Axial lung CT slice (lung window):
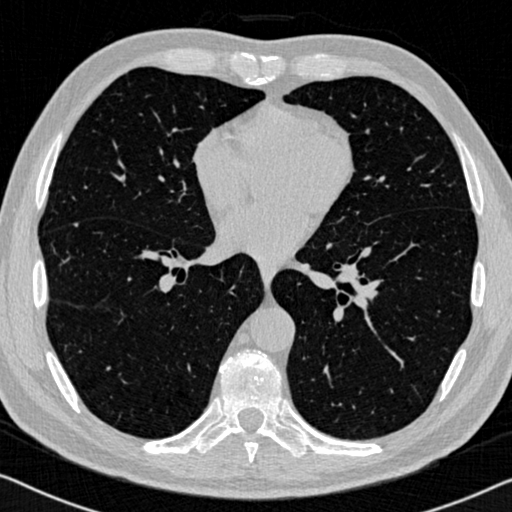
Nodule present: no